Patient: sex M, age 42
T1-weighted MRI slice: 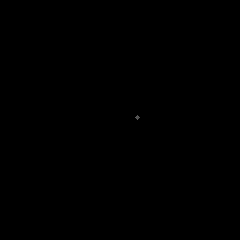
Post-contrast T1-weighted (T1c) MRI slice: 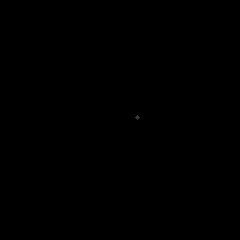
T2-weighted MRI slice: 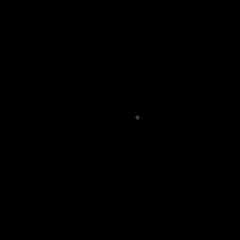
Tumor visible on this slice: no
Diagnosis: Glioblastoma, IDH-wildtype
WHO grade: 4